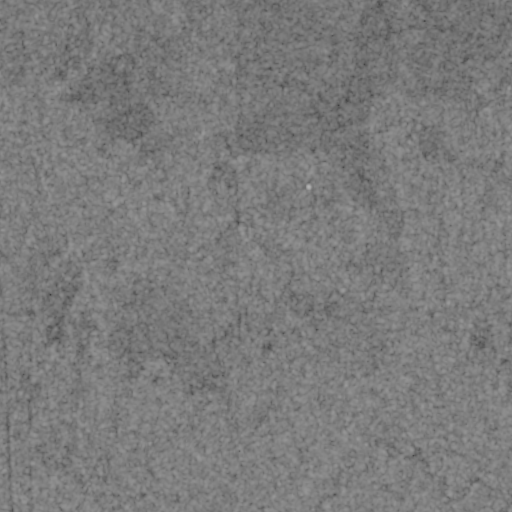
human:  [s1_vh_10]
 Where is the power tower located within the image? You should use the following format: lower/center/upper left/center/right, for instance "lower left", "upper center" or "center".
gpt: The power tower is located in the lower left of the image.
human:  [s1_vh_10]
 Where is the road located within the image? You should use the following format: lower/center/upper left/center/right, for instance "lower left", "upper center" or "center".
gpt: There is no road in the image.

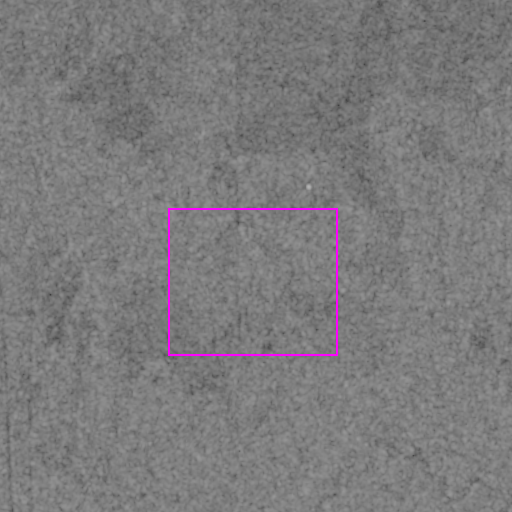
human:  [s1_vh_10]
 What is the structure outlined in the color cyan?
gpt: There is no cyan outline.
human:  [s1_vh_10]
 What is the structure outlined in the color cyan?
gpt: There is no structure outlined in cyan.